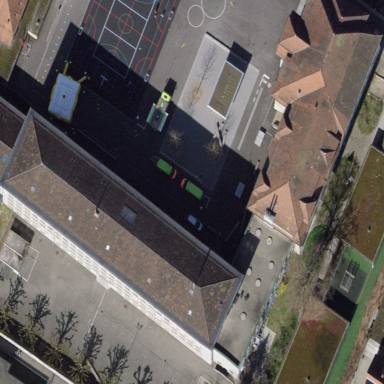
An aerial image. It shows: School building with school amenities.